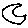
Label: moon